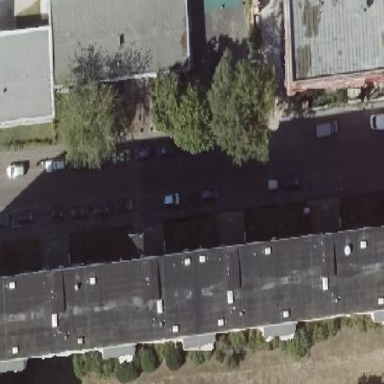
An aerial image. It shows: Flat-roofed apartment building.